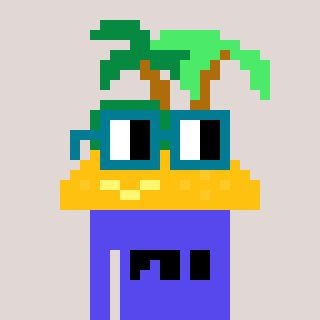
a pixel art character with square dark green glasses, a island-shaped head and a computerblue-colored body on a warm background